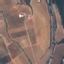
Land use / land cover: PermanentCrop